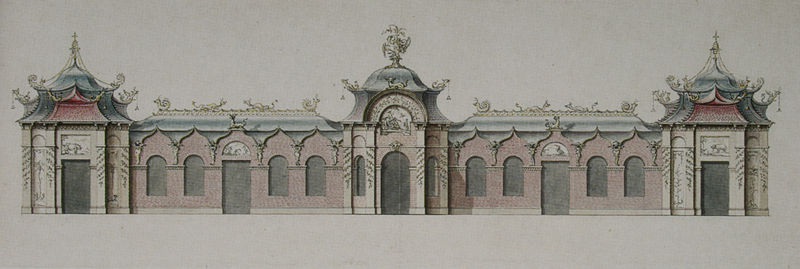
Titel: Entwurf für ein Chinesisches Haus
Künstler: Johann Georg Fünck
Standort: Kassel
Institution: Graphische Sammlung
Schlagwörter: blau, schatten, grün, fenster, grau, licht, schwarz, skizze, tür, zeichnung, dach, gebäude, haus, rot, schloss, ornament, architektur, barock, gold, spitzen, blatt, frontal, rokoko, rosa, zart, turm, japan, ansicht, bogen, fassade, türen, dächer, giebel, mauer, grafik, graphik, hof, pilaster, rundbogen, kuppel, querformat, kaiser, spitz, symmetrie, dekor, verzierung, stuck, tor, bögen, eingang, eingänge, kreuz, orient, orientalisch, türme, palast, asien, druck, radierung, stich, asiatisch, koloriert, entwurf, verziert, chinesisch, china, portal, rustika, tore, gesims, risalit, spitzbögen, rundbögen, plan, konkav, konvex, ornamentik, kupferstich, reliefs, verspielt, pagode, bau, drachen, längs, fesnter, riss, bauwerk, palais, aufriss, tympanon, nischen, mittelrisalit, bauplan, rundbogenfenster, palladio, eckrisalite, lunette, paln, zweiflügelanlage, häuserreihe, coloriert, schlösschen, architketur, chinoiserie, fernost, verzeirt, zierat, pagodendach, pagoden, suppraporte, schatiert